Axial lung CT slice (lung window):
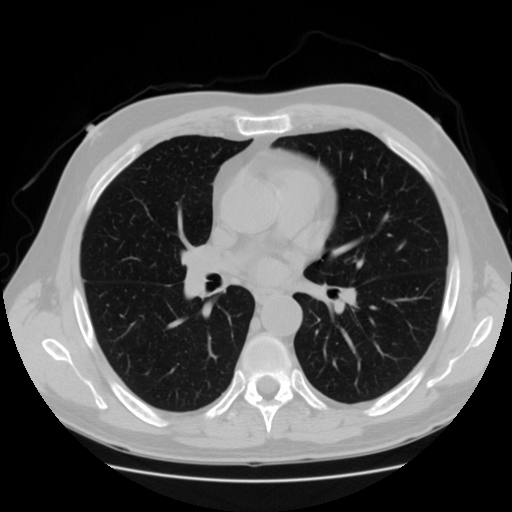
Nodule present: no